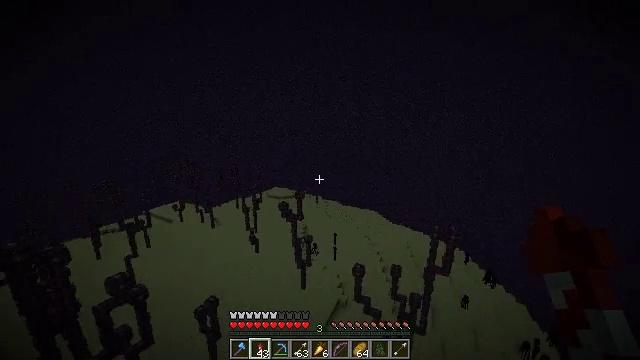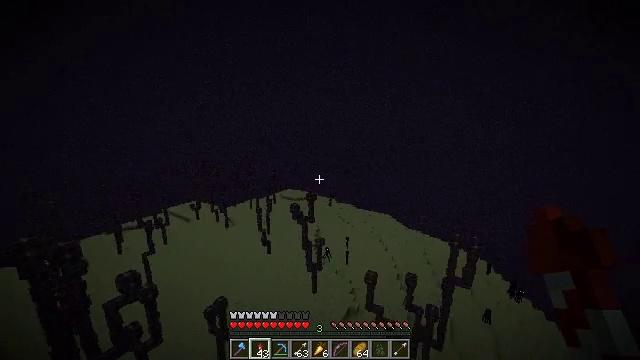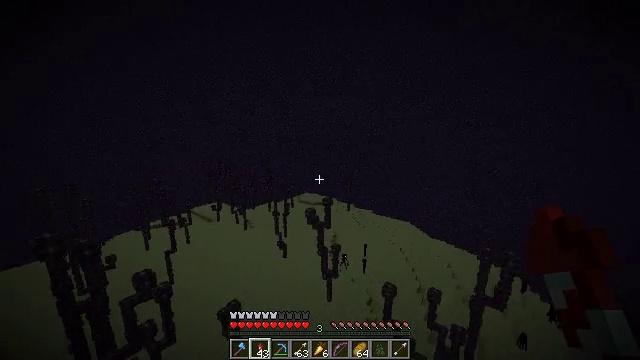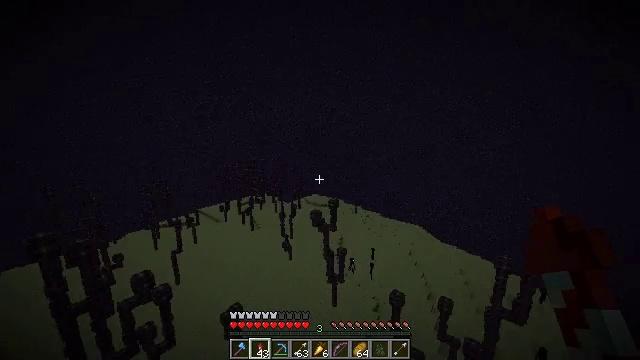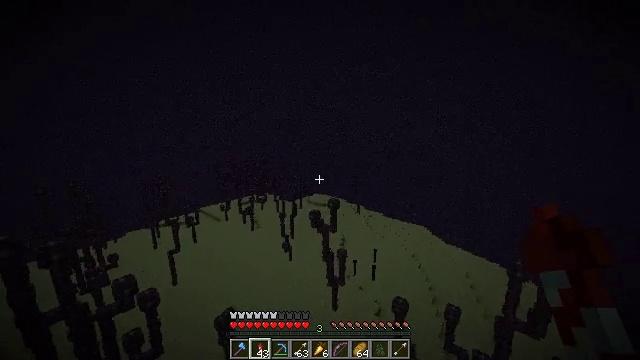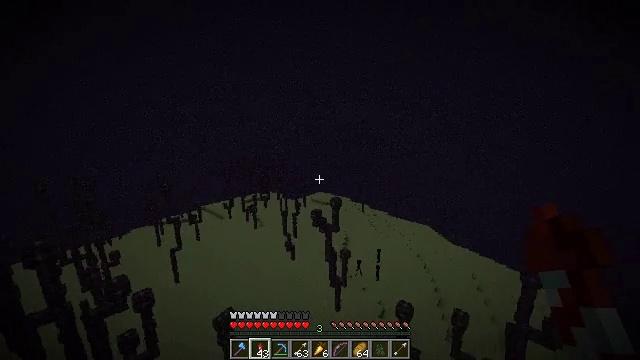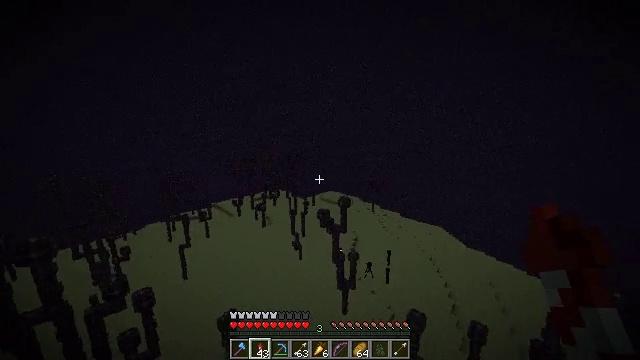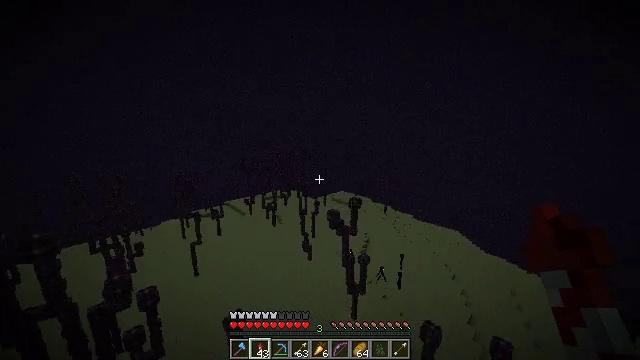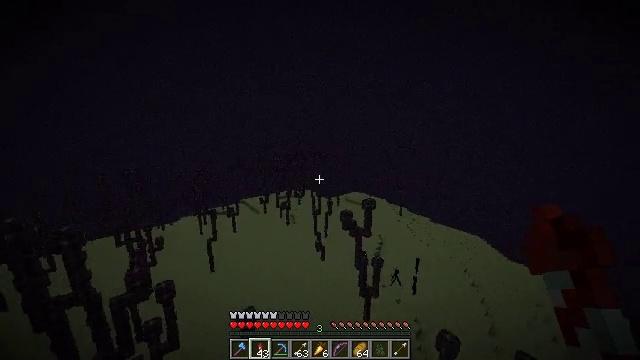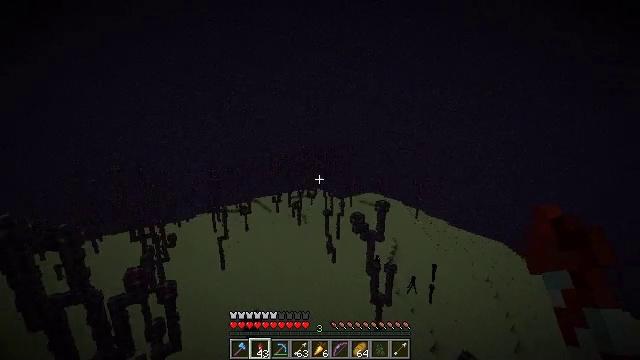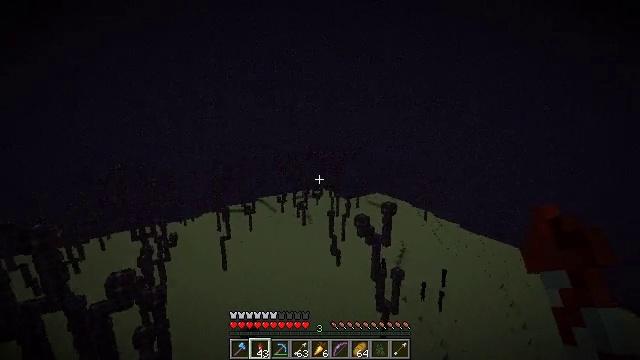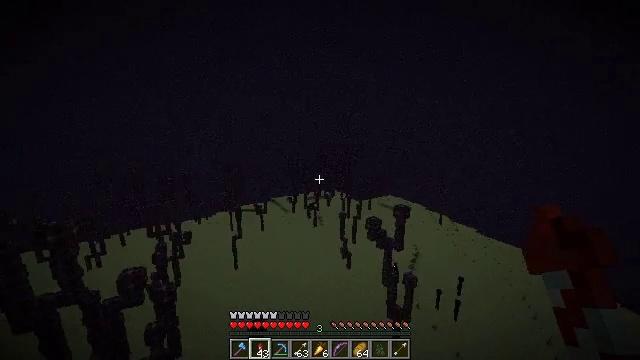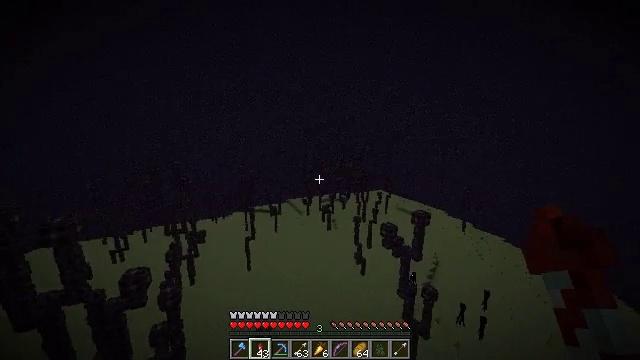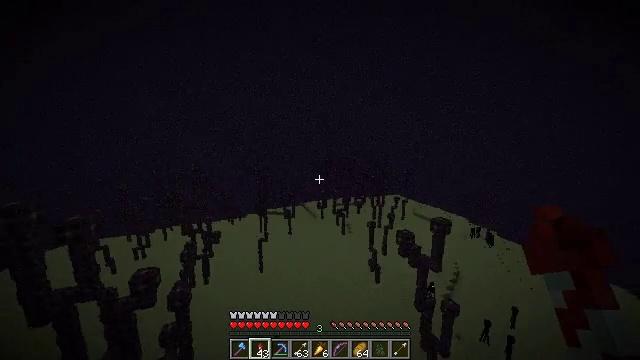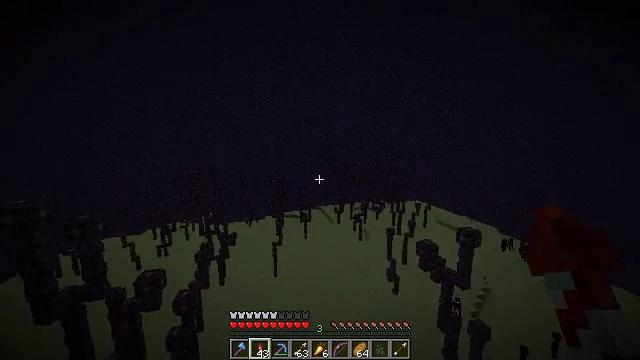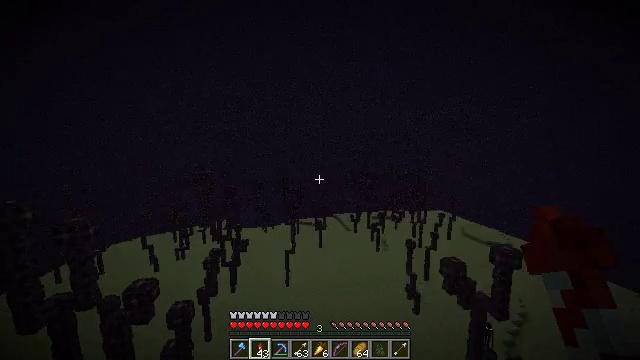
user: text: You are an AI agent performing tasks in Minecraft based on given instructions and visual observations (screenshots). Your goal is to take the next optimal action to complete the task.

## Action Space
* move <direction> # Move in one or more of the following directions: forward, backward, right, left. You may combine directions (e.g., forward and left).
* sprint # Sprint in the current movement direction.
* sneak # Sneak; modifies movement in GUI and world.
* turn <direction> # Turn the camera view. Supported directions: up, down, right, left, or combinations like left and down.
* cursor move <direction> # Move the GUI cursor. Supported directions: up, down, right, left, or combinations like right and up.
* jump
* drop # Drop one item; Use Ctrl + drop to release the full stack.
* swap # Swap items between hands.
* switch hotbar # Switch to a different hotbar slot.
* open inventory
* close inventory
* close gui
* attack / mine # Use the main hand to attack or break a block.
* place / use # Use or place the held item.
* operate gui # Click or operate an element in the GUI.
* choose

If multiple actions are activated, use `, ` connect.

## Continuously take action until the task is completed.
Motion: motion action
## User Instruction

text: Drop a firework rocket.
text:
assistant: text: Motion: move forward, sprint, turn left, jump
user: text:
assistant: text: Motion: move forward, sprint, turn left and up, jump
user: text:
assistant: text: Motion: move forward, sprint, turn left, jump
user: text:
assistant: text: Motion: move forward, sprint, jump
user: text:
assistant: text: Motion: move forward, sprint, turn left, jump
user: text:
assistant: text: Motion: move forward, sprint, turn left, jump
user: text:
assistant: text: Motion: move forward, sprint, turn left, jump
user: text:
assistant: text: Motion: move forward, sprint, turn left, jump
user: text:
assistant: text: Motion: move forward, sprint, turn left, jump
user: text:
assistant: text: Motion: move forward, sprint, turn left, jump
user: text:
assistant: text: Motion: move forward, sprint, turn left, jump
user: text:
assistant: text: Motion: move forward, sprint, turn left, jump
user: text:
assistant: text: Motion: move forward, sprint, turn left, jump
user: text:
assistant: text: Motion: move forward, sprint, turn left and up, jump
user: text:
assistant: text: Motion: move forward, sprint, turn left and up, jump
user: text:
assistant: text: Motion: move forward, sprint, turn left and up, jump
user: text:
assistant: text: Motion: move forward, sprint, turn left, jump
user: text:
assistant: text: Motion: move forward, sprint, turn left, jump
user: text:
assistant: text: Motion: move forward, sprint, jump
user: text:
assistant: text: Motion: move forward, sprint, jump
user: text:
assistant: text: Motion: move forward, sprint, jump
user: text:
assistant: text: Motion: move forward, sprint, jump
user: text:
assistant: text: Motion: move forward, sprint, jump
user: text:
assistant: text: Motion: move forward, sprint, jump
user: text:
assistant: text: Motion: move forward, sprint, jump
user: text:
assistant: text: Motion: move forward, sprint, jump
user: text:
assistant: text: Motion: move forward, sprint, jump
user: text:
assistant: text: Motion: move forward, sprint, jump
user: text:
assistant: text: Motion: move forward, sprint, jump
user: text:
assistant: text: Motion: move forward, sprint, jump